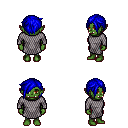
a pixel art fantasy rpg character, female body template, orc, green skin, chain mail, teal pants, blue pixie cut hairstyle, four views (front, back, left, right), 2x2 character sprite sheet, small pixel art, hard edges, no anti-aliasing